Question: I want to add portal as a .war file to Liferay. I copied .war file to 'liferay-portal-6.2-ce-ga2/tomcat-7.0.42/temp/liferay/com/liferay/portal/deploy/socialgraphui-1.0-SNAPSHOT.war'
When I install .war file in Liferay in All Apps I see project, but there is only 'There are no configurable plugins for this app.'

'''
<beans xmlns="http://www.springframework.org/schema/beans"
xmlns:context="http://www.springframework.org/schema/context"
xmlns:xsi="http://www.w3.org/2001/XMLSchema-instance"
xmlns:mvc="http://www.springframework.org/schema/mvc"
xsi:schemaLocation="
http://www.springframework.org/schema/beans
http://www.springframework.org/schema/beans/spring-beans-4.0.xsd
<!-- http://www.springframework.org/schema/mvc
http://www.springframework.org/schema/mvc/spring-mvc-4.0.xsd-->
http://www.springframework.org/schema/context
http://www.springframework.org/schema/context/spring-context-4.0.xsd">
<context:component-scan base-package="socialgraphui.controller" />
<bean id="viewResolver" class="org.springframework.web.servlet.view.InternalResourceViewResolver">
<property name="prefix" value="/WEB-INF/jsp/" />
<property name="suffix" value=".jsp" />
<property name="viewClass"
value="org.springframework.web.servlet.view.JstlView" />
</bean>
<!-- <mvc:annotation-driven>
<mvc:message-converters>
<bean class="org.springframework.http.converter.json.GsonHttpMessageConverter" />
</mvc:message-converters>
</mvc:annotation-driven>
<mvc:resources mapping="/scripts/**" location="/scripts/" />
<mvc:resources mapping="/styles/**" location="/styles/" />
<mvc:resources mapping="/fonts/**" location="/fonts/" />
<mvc:resources mapping="/images/**" location="/images/" />
<mvc:resources mapping="/img/**" location="/img/" />-->
<bean class="org.springframework.web.portlet.mvc.annotation.AnnotationMethodHandlerAdapter"/>
<bean class="org.springframework.web.portlet.mvc.annotation.DefaultAnnotationHandlerMapping"/>
<!-- Spring MVC Message Source -->
<bean id="messageSource" class="org.springframework.context.support.ResourceBundleMessageSource">
<property name="useCodeAsDefaultMessage" value="true"/>
<property name="basenames">
<list>
<value>content.socialGraph</value>
</list>
</property>
</bean>
</beans>
'''
'''
<?xml version="1.0" encoding="UTF-8"?>
<!DOCTYPE liferay-portlet-app PUBLIC "-//Liferay//DTD Portlet Application 6.2.0//EN" "http://www.liferay.com/dtd/liferay-portlet-app_6_2_0.dtd">
<liferay-portlet-app>
<portlet>
<portlet-name>SocialGraphUI</portlet-name>
<instanceable>false</instanceable>
<requires-namespaced-parameters>false</requires-namespaced-parameters>
<header-portlet-css>/styles/layout-default.css</header-portlet-css>
<header-portlet-css>/styles/bootstrap_2.3.2.min.css</header-portlet-css>
<header-portlet-css>/styles/bootstrap.icon-large.css</header-portlet-css>
<header-portlet-css>/styles/datepicker.css</header-portlet-css>
<header-portlet-css>/styles/chosen.css</header-portlet-css>
<header-portlet-css>/styles/jquery.dataTables_1.10.3.css</header-portlet-css>
<header-portlet-css>/styles/bootstrapValidator_0.5.2.css</header-portlet-css>
<header-portlet-css>/styles/font-awesome.css</header-portlet-css>
<header-portlet-css>/styles/bootstrap-slider.css</header-portlet-css>
<header-portlet-css>/styles/main.css</header-portlet-css>
<header-portlet-javascript>/scripts/aui-min_2.0.0.js</header-portlet-javascript>
<header-portlet-javascript>/scripts/jquery-1.9.1.js</header-portlet-javascript>
<header-portlet-javascript>/scripts/bootstrap.min_2.3.2.js</header-portlet-javascript>
<header-portlet-javascript>/scripts/bootstrapValidator_0.5.2.js</header-portlet-javascript>
<header-portlet-javascript>/scripts/bootstrapValidator_cs_CZ.js</header-portlet-javascript>
<header-portlet-javascript>/scripts/bootstrapValidator_en_US.js</header-portlet-javascript>
<header-portlet-javascript>/scripts/jquery-ui-1.9.2.custom.js</header-portlet-javascript>
<header-portlet-javascript>/scripts/jquery.layout.min-1.3.0.js</header-portlet-javascript>
<header-portlet-javascript>/scripts/bootstrap-datepicker.js</header-portlet-javascript>
<header-portlet-javascript>/scripts/bootstrap-slider.js</header-portlet-javascript>
<header-portlet-javascript>/scripts/bootstrap-filestyle_1.1.2.js</header-portlet-javascript>
<header-portlet-javascript>/scripts/chosen.jquery.js</header-portlet-javascript>
<header-portlet-javascript>/scripts/chosen.proto.js</header-portlet-javascript>
<header-portlet-javascript>/scripts/d3.js</header-portlet-javascript>
<header-portlet-javascript>/scripts/graph.js</header-portlet-javascript>
<header-portlet-javascript>/scripts/jquery.dataTables_1.10.3.js</header-portlet-javascript>
<header-portlet-javascript>/scripts/underscore_1.7.0.js</header-portlet-javascript>
<header-portlet-javascript>/scripts/set.layout.js</header-portlet-javascript>
<header-portlet-javascript>/scripts/initialize.js</header-portlet-javascript>
<header-portlet-javascript>/scripts/main.js</header-portlet-javascript>
<header-portlet-javascript>/scripts/listeners_filter.js</header-portlet-javascript>
<header-portlet-javascript>/scripts/listeners_details.js</header-portlet-javascript>
<header-portlet-javascript>/scripts/listeners_modals.js</header-portlet-javascript>
<header-portlet-javascript>/scripts/validation.js</header-portlet-javascript>
</portlet>
<role-mapper>
<role-name>administrator</role-name>
<role-link>Administrator</role-link>
</role-mapper>
<role-mapper>
<role-name>guest</role-name>
<role-link>Guest</role-link>
</role-mapper>
<role-mapper>
<role-name>power-user</role-name>
<role-link>Power User</role-link>
</role-mapper>
<role-mapper>
<role-name>user</role-name>
<role-link>User</role-link>
</role-mapper>
</liferay-portlet-app>
'''
'''
<?xml version='1.0' encoding='UTF-8' ?>
<portlet-app
xmlns='http://java.sun.com/xml/ns/portlet/portlet-app_2_0.xsd'
xmlns:xsi='http://www.w3.org/2001/XMLSchema-instance'
xsi:schemaLocation='http://java.sun.com/xml/ns/portlet/portlet-app_2_0.xsd http://java.sun.com/xml/ns/portlet/portlet-app_2_0.xsd'
version='2.0'>
<portlet>
<portlet-name>socialGraphUI</portlet-name>
<portlet-class>org.springframework.web.portlet.DispatcherPortlet</portlet-class>
<init-param>
<name>contextConfigLocation</name>
<value>/WEB-INF/SocialGraphUI-portlet.xml</value>
</init-param>
<supports>
<mime-type>text/html</mime-type>
<portlet-mode>VIEW</portlet-mode>
</supports>
<supported-locale>en</supported-locale>
<supported-locale>cs</supported-locale>
<resource-bundle>content.socialGraph</resource-bundle>
</portlet>
</portlet-app>
'''
'''
<?xml version="1.0" encoding="UTF-8"?>
<web-app version="2.4" xmlns="http://java.sun.com/xml/ns/j2ee" xmlns:xsi="http://www.w3.org/2001/XMLSchema-instance" xsi:schemaLocation="http://java.sun.com/xml/ns/j2ee http://java.sun.com/xml/ns/j2ee/web-app_2_4.xsd">
<!-- - Loads the root application context of this web app at startup, - by default from "/WEB-INF/applicationContext.xml". - Note that you need to fall back to Spring's ContextLoaderServlet for - J2EE servers that do not follow the Servlet 2.4 initialization order. - - Use WebApplicationContextUtils.getWebApplicationContext(servletContext)
- to access it anywhere in the web application, outside of the framework. - - The root context is the parent of all servlet-specific contexts. - This means that its beans are automatically available in these child contexts, - both for getBean(name) calls and (external) bean references. -->
<listener>
<listener-class>org.springframework.web.context.ContextLoaderListener</listener-class>
</listener>
<jsp-config>
<taglib>
<taglib-uri>http://java.sun.com/portlet_2_0</taglib-uri>
<taglib-location>/WEB-INF/tld/liferay-portlet.tld</taglib-location>
</taglib>
</jsp-config>
<context-param>
<param-name>log4jConfigLocation</param-name>
<param-value>/WEB-INF/classes/log4j.properties</param-value>
</context-param>
<servlet>
<servlet-name>view-servlet</servlet-name>
<servlet-class>org.springframework.web.servlet.ViewRendererServlet</servlet-class>
<load-on-startup>1</load-on-startup>
</servlet>
<servlet-mapping>
<servlet-name>view-servlet</servlet-name>
<url-pattern>/WEB-INF/servlet/view</url-pattern>
</servlet-mapping>
</web-app>
'''
'''
<?xml version="1.0"?>
<!DOCTYPE taglib PUBLIC "-//Sun Microsystems, Inc.//DTD JSP Tag Library 1.2//EN" "http://java.sun.com/dtd/web-jsptaglibrary_1_2.dtd">
<taglib>
<tlib-version>1.0</tlib-version>
<jsp-version>1.1</jsp-version>
<short-name>portlet</short-name>
<uri>http://java.sun.com/portlet</uri>
<tag>
<name>actionURL</name>
<tag-class>com.liferay.taglib.portlet.ActionURLTag</tag-class>
<tei-class>com.liferay.taglib.portlet.ActionURLTei</tei-class>
<body-content>JSP</body-content>
<attribute>
<name>copyCurrentRenderParameters</name>
<required>false</required>
<rtexprvalue>true</rtexprvalue>
</attribute>
<attribute>
<name>escapeXml</name>
<required>false</required>
<rtexprvalue>true</rtexprvalue>
</attribute>
<attribute>
<name>name</name>
<required>false</required>
<rtexprvalue>true</rtexprvalue>
</attribute>
<attribute>
<name>portletMode</name>
<required>false</required>
<rtexprvalue>true</rtexprvalue>
</attribute>
<attribute>
<name>secure</name>
<required>false</required>
<rtexprvalue>true</rtexprvalue>
</attribute>
<attribute>
<name>var</name>
<required>false</required>
<rtexprvalue>true</rtexprvalue>
</attribute>
<attribute>
<name>windowState</name>
<required>false</required>
<rtexprvalue>true</rtexprvalue>
</attribute>
</tag>
<tag>
<name>defineObjects</name>
<tag-class>com.liferay.taglib.portlet.DefineObjectsTag</tag-class>
<tei-class>com.liferay.taglib.portlet.DefineObjectsTei</tei-class>
<body-content>empty</body-content>
</tag>
<tag>
<name>namespace</name>
<tag-class>com.liferay.taglib.portlet.NamespaceTag</tag-class>
<body-content>JSP</body-content>
</tag>
<tag>
<name>param</name>
<tag-class>com.liferay.taglib.util.ParamTag</tag-class>
<body-content>JSP</body-content>
<attribute>
<name>name</name>
<required>true</required>
<rtexprvalue>true</rtexprvalue>
</attribute>
<attribute>
<name>value</name>
<required>true</required>
<rtexprvalue>true</rtexprvalue>
</attribute>
</tag>
<tag>
<name>property</name>
<tag-class>com.liferay.taglib.util.PropertyTag</tag-class>
<body-content>JSP</body-content>
<attribute>
<name>name</name>
<required>true</required>
<rtexprvalue>true</rtexprvalue>
</attribute>
<attribute>
<name>value</name>
<required>true</required>
<rtexprvalue>true</rtexprvalue>
</attribute>
</tag>
<tag>
<name>renderURL</name>
<tag-class>com.liferay.taglib.portlet.RenderURLTag</tag-class>
<tei-class>com.liferay.taglib.portlet.RenderURLTei</tei-class>
<body-content>JSP</body-content>
<attribute>
<name>copyCurrentRenderParameters</name>
<required>false</required>
<rtexprvalue>true</rtexprvalue>
</attribute>
<attribute>
<name>escapeXml</name>
<required>false</required>
<rtexprvalue>true</rtexprvalue>
</attribute>
<attribute>
<name>portletMode</name>
<required>false</required>
<rtexprvalue>true</rtexprvalue>
</attribute>
<attribute>
<name>secure</name>
<required>false</required>
<rtexprvalue>true</rtexprvalue>
</attribute>
<attribute>
<name>var</name>
<required>false</required>
<rtexprvalue>true</rtexprvalue>
</attribute>
<attribute>
<name>windowState</name>
<required>false</required>
<rtexprvalue>true</rtexprvalue>
</attribute>
</tag>
<tag>
<name>resourceURL</name>
<tag-class>com.liferay.taglib.portlet.ResourceURLTag</tag-class>
<tei-class>com.liferay.taglib.portlet.ResourceURLTei</tei-class>
<body-content>JSP</body-content>
<attribute>
<name>cacheability</name>
<required>false</required>
<rtexprvalue>true</rtexprvalue>
</attribute>
<attribute>
<name>escapeXml</name>
<required>false</required>
<rtexprvalue>true</rtexprvalue>
</attribute>
<attribute>
<name>id</name>
<required>false</required>
<rtexprvalue>true</rtexprvalue>
</attribute>
<attribute>
<name>secure</name>
<required>false</required>
<rtexprvalue>true</rtexprvalue>
</attribute>
<attribute>
<name>var</name>
<required>false</required>
<rtexprvalue>true</rtexprvalue>
</attribute>
</tag>
</taglib>
'''
'''
<project xmlns="http://maven.apache.org/POM/4.0.0" xmlns:xsi="http://www.w3.org/2001/XMLSchema-instance"
xsi:schemaLocation="http://maven.apache.org/POM/4.0.0 http://maven.apache.org/xsd/maven-4.0.0.xsd">
<modelVersion>4.0.0</modelVersion>
<groupId>test</groupId>
<artifactId>socialgraphui</artifactId>
<version>1.0-SNAPSHOT</version>
<packaging>war</packaging>
<name>socialgraphui</name>
<properties>
<endorsed.dir>${project.build.directory}/endorsed</endorsed.dir>
<project.build.sourceEncoding>UTF-8</project.build.sourceEncoding>
<spring.version>4.1.0.RELEASE</spring.version>
<liferay.version>6.2.1</liferay.version>
<hibernate.version>4.2.13.Final</hibernate.version>
<spring.data.version>1.6.1.RELEASE</spring.data.version>
</properties>
<dependencies>
<!-- LifeRay Dependency -->
<dependency>
<groupId>com.liferay.portal</groupId>
<artifactId>portal-service</artifactId>
<version>${liferay.version}</version>
<type>jar</type>
<scope>provided</scope>
</dependency>
<dependency>
<groupId>javax.servlet</groupId>
<artifactId>servlet-api</artifactId>
<version>2.5</version>
<scope>provided</scope>
</dependency>
<dependency>
<groupId>javax</groupId>
<artifactId>javaee-web-api</artifactId>
<version>6.0</version>
<scope>provided</scope>
</dependency>
<dependency>
<groupId>com.google.guava</groupId>
<artifactId>guava</artifactId>
<version>18.0</version>
<type>jar</type>
</dependency>
<dependency>
<groupId>jstl</groupId>
<artifactId>jstl</artifactId>
<version>1.2</version>
</dependency>
<dependency>
<groupId>com.google.code.gson</groupId>
<artifactId>gson</artifactId>
<version>2.2.4</version>
</dependency>
<dependency>
<groupId>uk.com.robust-it</groupId>
<artifactId>cloning</artifactId>
<version>1.7.4</version>
</dependency>
<dependency>
<groupId>org.springframework</groupId>
<artifactId>spring-orm</artifactId>
<version>${spring.version}</version>
</dependency>
<dependency>
<groupId>org.springframework</groupId>
<artifactId>spring-core</artifactId>
<version>${spring.version}</version>
</dependency>
<dependency>
<groupId>org.springframework</groupId>
<artifactId>spring-web</artifactId>
<version>${spring.version}</version>
<type>jar</type>
</dependency>
<dependency>
<groupId>org.springframework</groupId>
<artifactId>spring-webmvc-portlet</artifactId>
<version>${spring.version}</version>
<type>jar</type>
</dependency>
<!-- Spring Data JPA deps-->
<dependency>
<groupId>org.springframework</groupId>
<artifactId>spring-aop</artifactId>
<version>${spring.version}</version>
</dependency>
<dependency>
<groupId>org.springframework</groupId>
<artifactId>spring-beans</artifactId>
<version>${spring.version}</version>
</dependency>
<dependency>
<groupId>org.springframework</groupId>
<artifactId>spring-context</artifactId>
<version>${spring.version}</version>
</dependency>
<dependency>
<groupId>org.springframework</groupId>
<artifactId>spring-expression</artifactId>
<version>${spring.version}</version>
</dependency>
<dependency>
<groupId>org.springframework</groupId>
<artifactId>spring-tx</artifactId>
<version>${spring.version}</version>
</dependency>
<!-- END Spring Data JPA deps-->
<dependency>
<groupId>org.hibernate.javax.persistence</groupId>
<artifactId>hibernate-jpa-2.0-api</artifactId>
<version>1.0.1.Final</version>
</dependency>
<dependency>
<groupId>org.hibernate</groupId>
<artifactId>hibernate-core</artifactId>
<version>${hibernate.version}</version>
</dependency>
<dependency>
<groupId>org.hibernate</groupId>
<artifactId>hibernate-entitymanager</artifactId>
<version>${hibernate.version}</version>
</dependency>
<dependency>
<groupId>org.postgresql</groupId>
<artifactId>postgresql</artifactId>
<version>9.3-1102-jdbc41</version>
</dependency>
<dependency>
<groupId>org.springframework</groupId>
<artifactId>spring-jdbc</artifactId>
<version>${spring.version}</version>
</dependency>
<dependency>
<groupId>javax.portlet</groupId>
<artifactId>portlet-api</artifactId>
<version>2.0</version>
<type>jar</type>
<scope>provided</scope>
</dependency>
<dependency>
<groupId>org.codehaus.jettison</groupId>
<artifactId>jettison</artifactId>
<version>1.3.5</version>
</dependency>
<!-- GOOGLE visualization -->
<dependency>
<groupId>com.google.visualization</groupId>
<artifactId>visualization-datasource</artifactId>
<version>1.1.1</version>
</dependency>
<!-- SLF4J -->
<dependency>
<groupId>org.slf4j</groupId>
<artifactId>slf4j-simple</artifactId>
<version>1.6.6</version>
<scope>provided</scope>
</dependency>
<dependency>
<groupId>org.springframework.social</groupId>
<artifactId>spring-social-core</artifactId>
<version>1.0.3.RELEASE</version>
<type>jar</type>
</dependency>
<dependency>
<groupId>commons-httpclient</groupId>
<artifactId>commons-httpclient</artifactId>
<version>3.1</version>
<type>jar</type>
</dependency>
<dependency>
<groupId>org.springframework.data</groupId>
<artifactId>spring-data-jpa</artifactId>
<version>${spring.data.version}</version>
<type>jar</type>
</dependency>
</dependencies>
<build>
<plugins>
<plugin>
<groupId>org.apache.maven.plugins</groupId>
<artifactId>maven-compiler-plugin</artifactId>
<version>2.3.2</version>
<configuration>
<source>1.8</source>
<target>1.8</target>
<compilerArguments>
<endorseddirs>${endorsed.dir}</endorseddirs>
</compilerArguments>
</configuration>
</plugin>
<plugin>
<groupId>org.apache.maven.plugins</groupId>
<artifactId>maven-war-plugin</artifactId>
<version>2.1.1</version>
<configuration>
<failOnMissingWebXml>false</failOnMissingWebXml>
</configuration>
</plugin>
<plugin>
<groupId>org.apache.maven.plugins</groupId>
<artifactId>maven-dependency-plugin</artifactId>
<version>2.1</version>
<executions>
<execution>
<phase>validate</phase>
<goals>
<goal>copy</goal>
</goals>
<configuration>
<outputDirectory>${endorsed.dir}</outputDirectory>
<silent>true</silent>
<artifactItems>
<artifactItem>
<groupId>javax</groupId>
<artifactId>javaee-endorsed-api</artifactId>
<version>6.0</version>
<type>jar</type>
</artifactItem>
</artifactItems>
</configuration>
</execution>
</executions>
</plugin>
</plugins>
</build>
'''
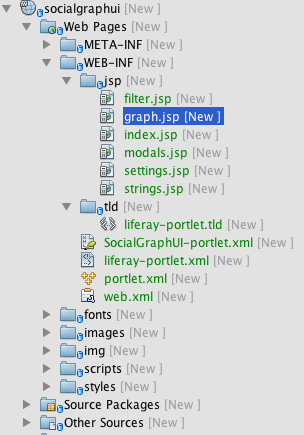
Answer: Looks like you are copying your WAR file in wrong directory. Try deploying it again by putting it in 'iferay-portal-6.2-ce-ga2/deploy' folder.